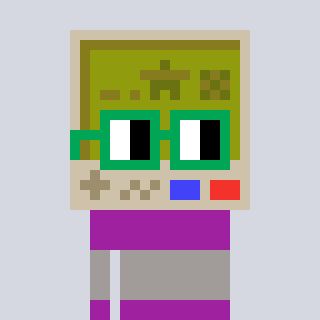
a pixel art character with square green glasses, a gameboy-shaped head and a magenta-colored body on a cool background